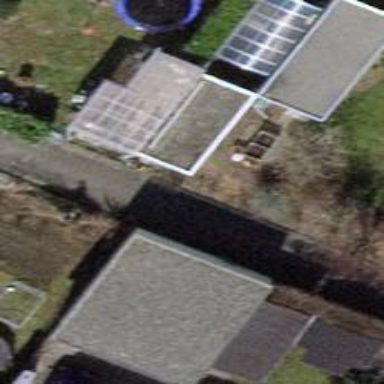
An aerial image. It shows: Group of garages.